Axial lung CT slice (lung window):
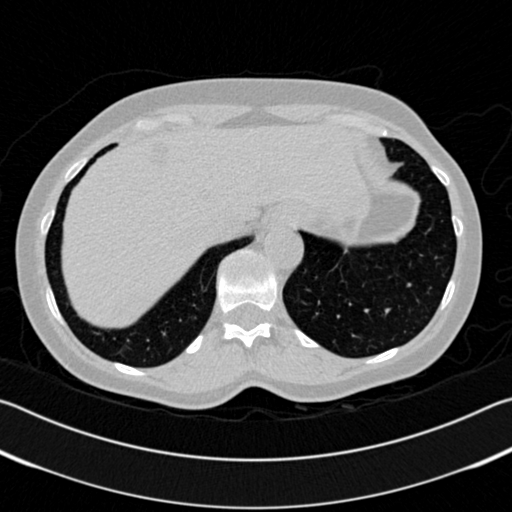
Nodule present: no